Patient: sex F, age 49
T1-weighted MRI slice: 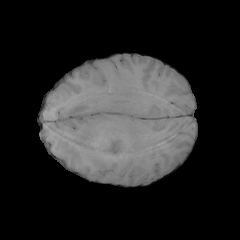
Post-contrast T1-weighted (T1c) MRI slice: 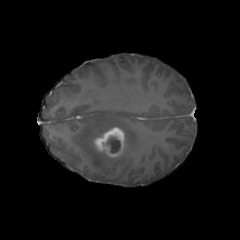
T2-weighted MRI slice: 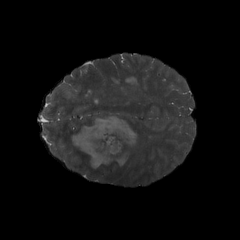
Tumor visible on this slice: yes
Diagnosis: Glioblastoma, IDH-wildtype
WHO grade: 4